Chest X-ray:
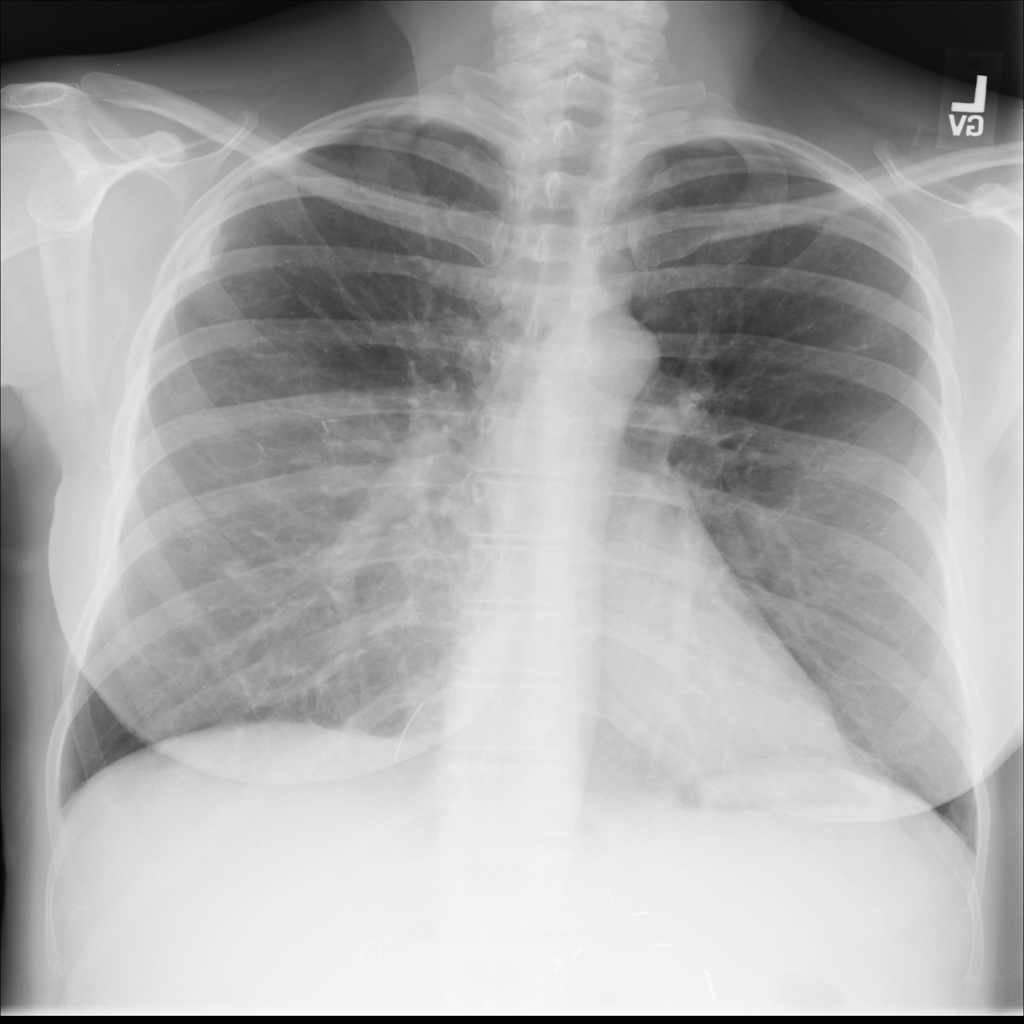
Findings: Pleural Thickening, Nodule
No abnormal finding: no